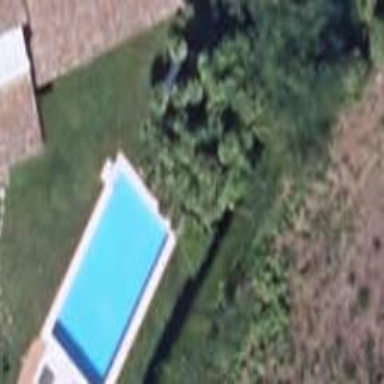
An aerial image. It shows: Swimming pool located in leisure land.